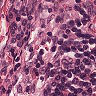
Metastatic tissue present: no